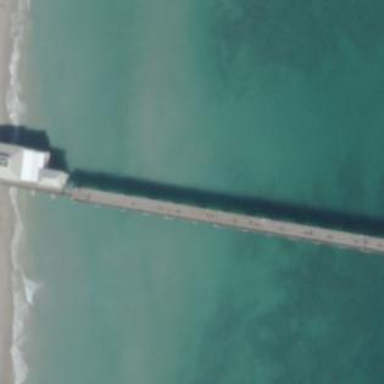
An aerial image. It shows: Pier located in recreation ground.